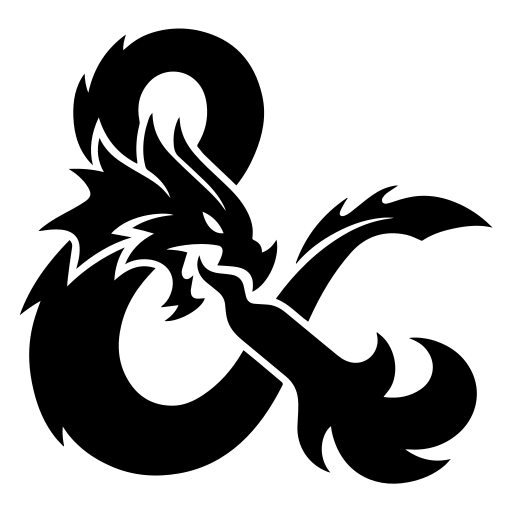
Tags: icon, FontAwesome, fa-icon, brand, d, and, d